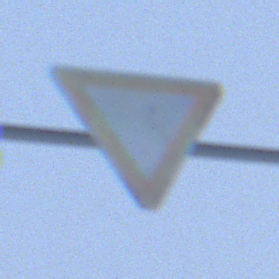
Verkehrszeichen: VorfahrtGewaehren
Umgebung: Outdoor, Nature
Tageszeit: Midday
Wetter: Overcast
Licht: Natural
Jahreszeit: Winter
Kontrast: LowContrast